Question: I am working on the cutting problem, and I need to figure out how
to represent the solution.
For example look at this image, where the gray areas are unused material.

Can you please recommend me possible representations? By the way I am using c++ for this.
Thanks
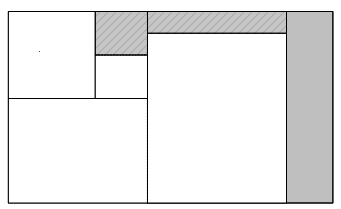
Answer: You could use a vector of structs 'std::vector<sub> areas;' like
'''
struct sub
{
size_t x, y;
size_t extent_x, extent_y;
sub (void) : x(0U), y(0U), extent_x(0U), extent_y(0U) { }
};
'''
Where (x,y) as well as (x+extent_x, y+extent_y) are mapped on the Points of the total image.
This vector may either store used or unused parts of the Image.